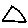
Label: triangle